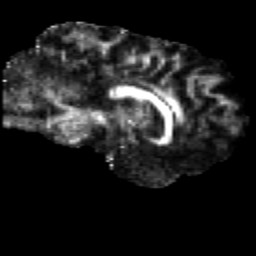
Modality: FA
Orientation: sagittal
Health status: healthy
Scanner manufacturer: siemens
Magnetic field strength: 3 T
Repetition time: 12 s
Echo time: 0.092 s